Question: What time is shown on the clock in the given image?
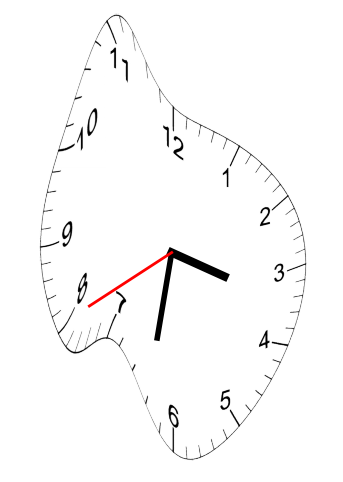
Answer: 03:31:40